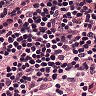
Metastatic tissue present: no